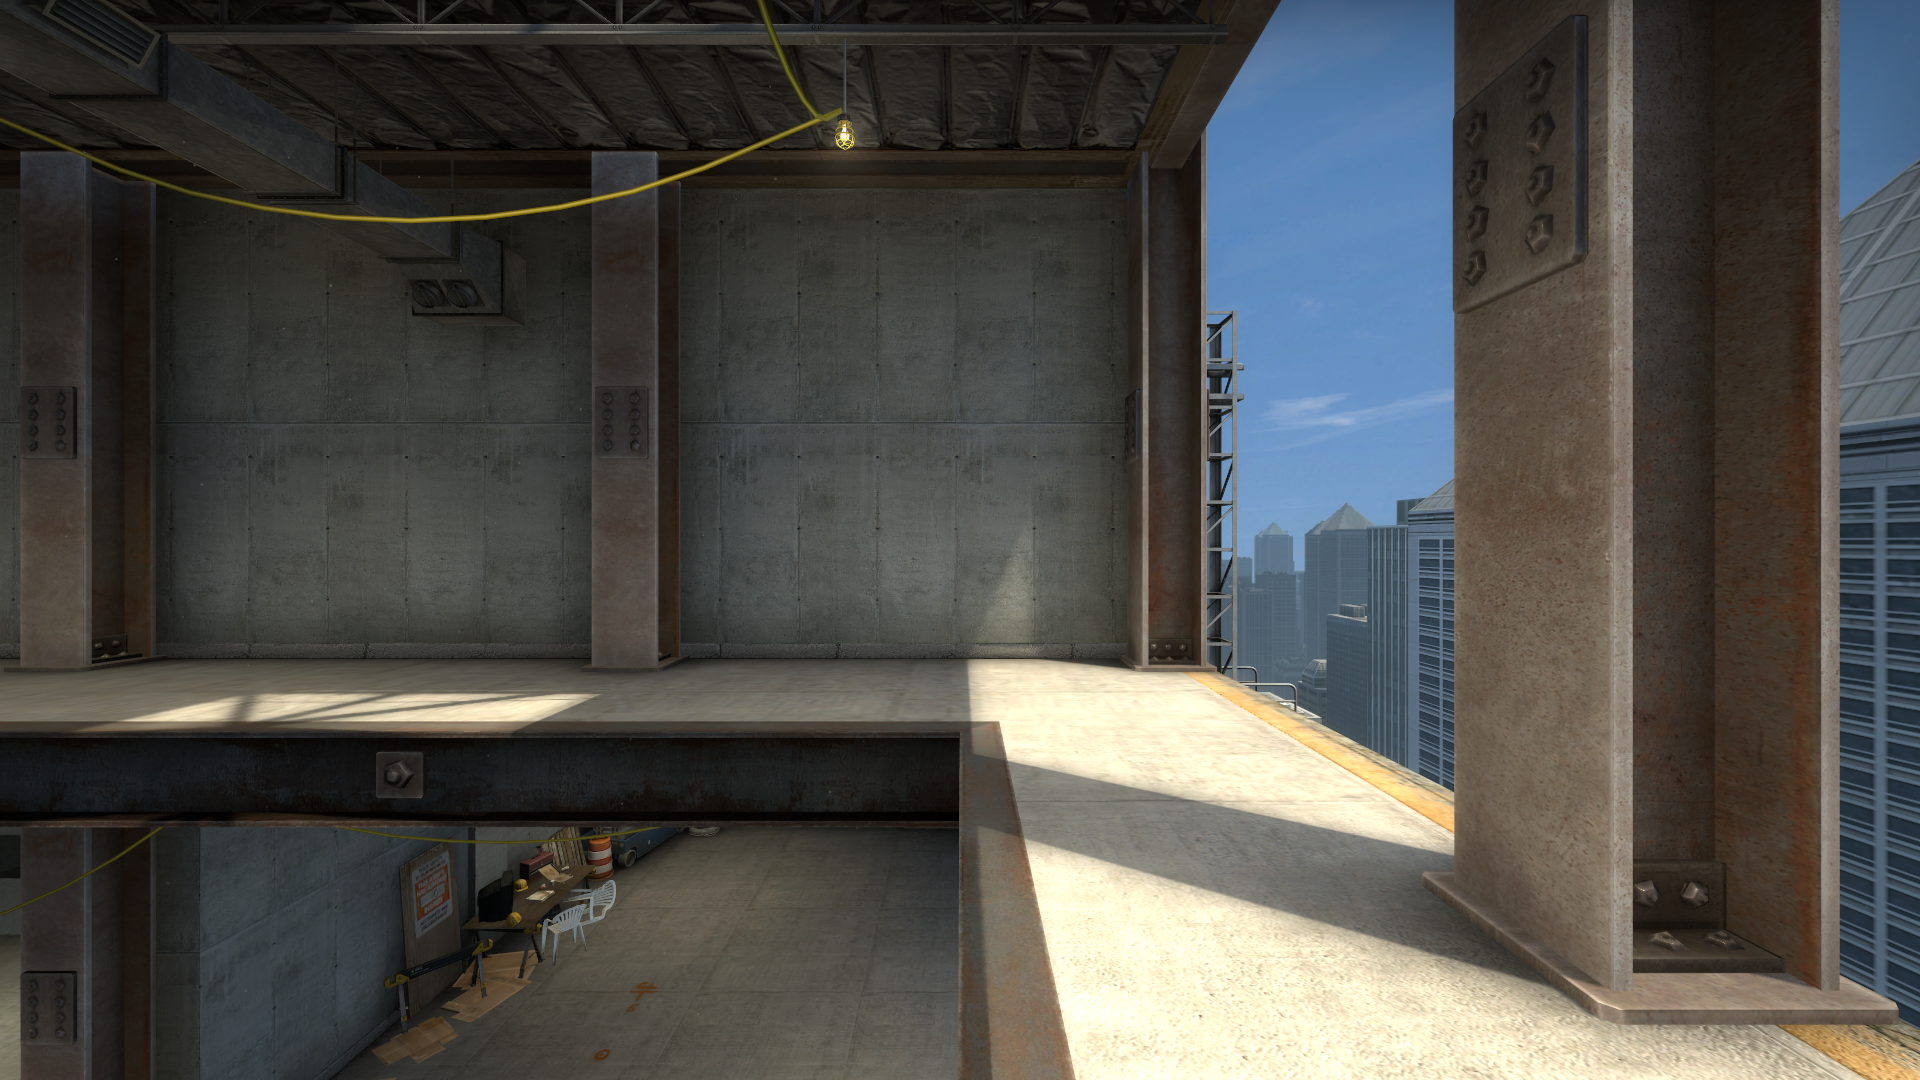
Map: de_vertigo